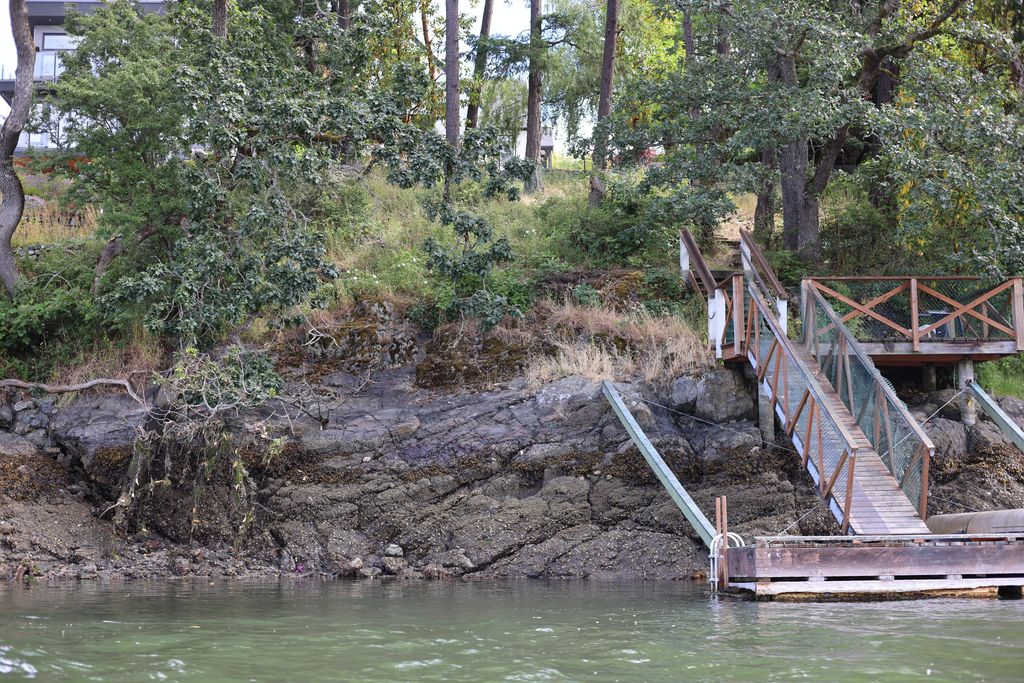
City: victoria